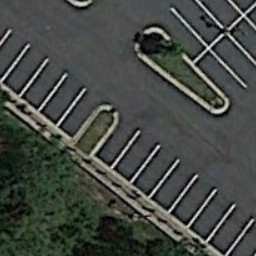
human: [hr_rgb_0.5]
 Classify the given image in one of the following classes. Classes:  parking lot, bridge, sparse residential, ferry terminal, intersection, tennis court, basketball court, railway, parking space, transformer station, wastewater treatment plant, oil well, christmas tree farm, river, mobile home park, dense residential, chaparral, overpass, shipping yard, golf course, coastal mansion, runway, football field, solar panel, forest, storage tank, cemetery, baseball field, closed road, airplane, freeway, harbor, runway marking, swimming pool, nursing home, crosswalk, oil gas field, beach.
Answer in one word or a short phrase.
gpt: parking space